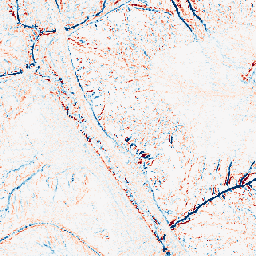
Category: edge_preserving
Decomposition family: median
Decomposition parameters: size: 5
Upsampling method: area
Upsampling parameters: scale: 8
Upsampling scale: 8